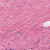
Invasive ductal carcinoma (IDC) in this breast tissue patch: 0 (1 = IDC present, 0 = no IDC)